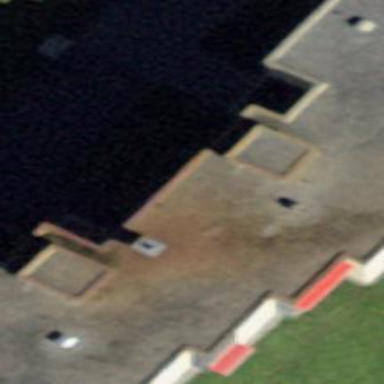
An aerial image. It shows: Building with flat roof.